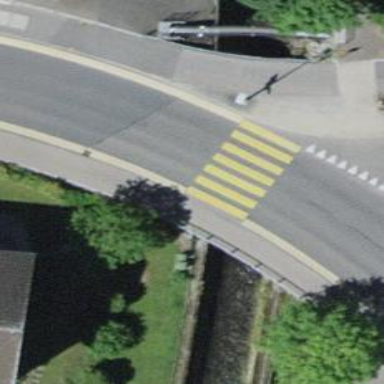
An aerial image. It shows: Footway bridge with zebra crossing.